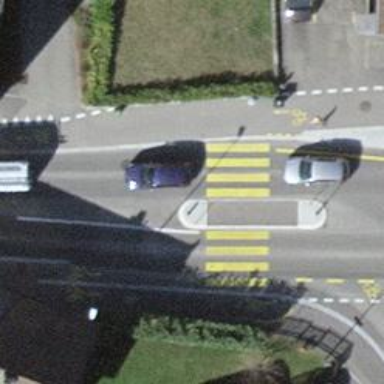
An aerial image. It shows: Marked zebra crossing with island.